Current action and preconditions to check: trajectory_clear

Your task: For each precondition in the list above, predict whether it will hold at this action.

Consider the current scene as observed from the mobile robot's camera, and analyze the predicted future states of all dynamic agents (e.g., people, animals, vehicles, or any moving entities) within the NEXT SECOND.

IMPORTANT: Only answer "very likely" if you are absolutely certain—based on strong, clear evidence—that a dynamic agent will violate the precondition in the predicted future state. Do NOT answer "very likely" for unlikely, ambiguous, or low-probability risks.

Ask yourself for each precondition: Is there a high probability, with clear and convincing evidence, that the predicted future states of any dynamic agent will interfere with the predicted future state of the currently executing action within the NEXT SECOND, causing that precondition to fail?

Assess the risk level based on these predictions. Use "likely" or "very likely" if motions create a clear risk of interference.

Use "neutral" or "improbable" if agents are nearby but their predicted paths are clearly diverging or non-conflicting.

Failure Risk Categories: "very improbable", "improbable", "neutral", "likely", "very likely"

Answer Format: Output ONLY the probability_of_failure value from these categories: "very improbable", "improbable", "neutral", "likely", "very likely"

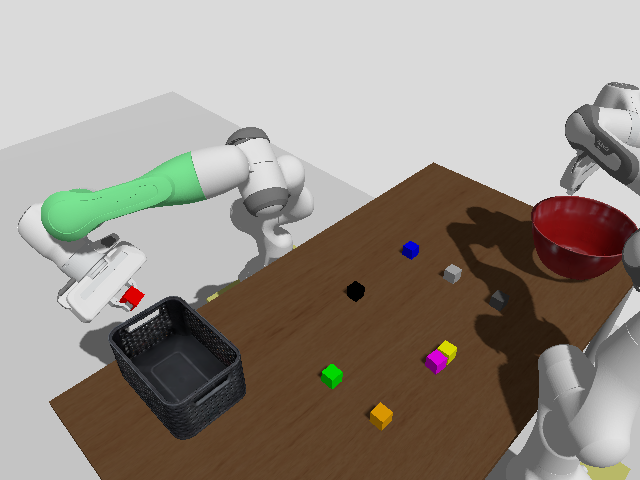

Answer: very improbable